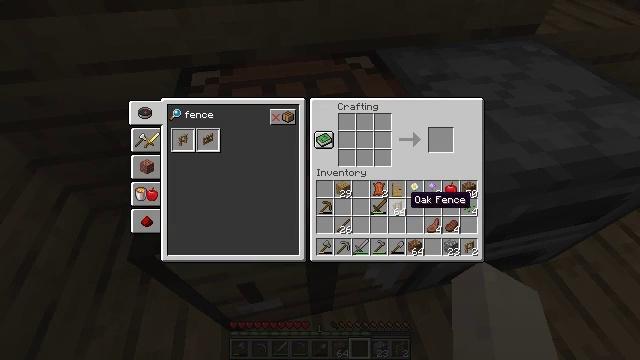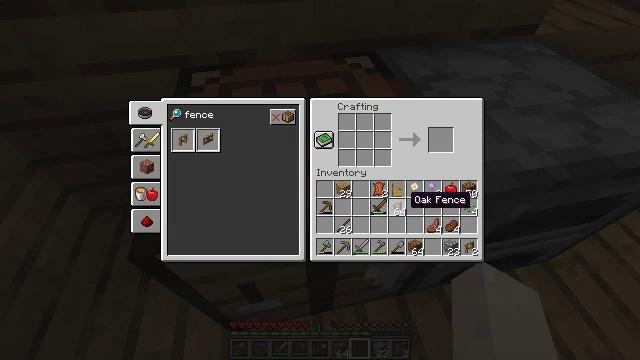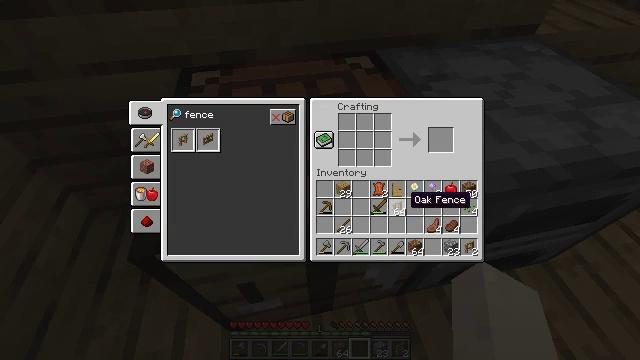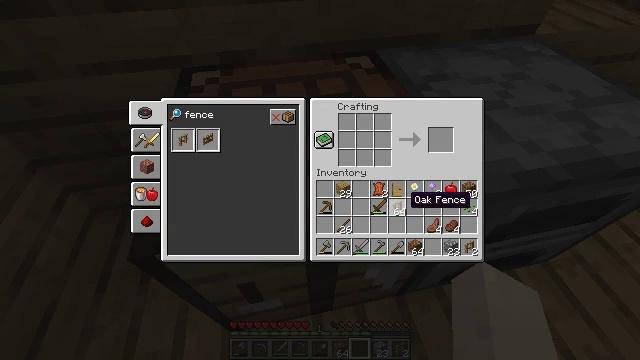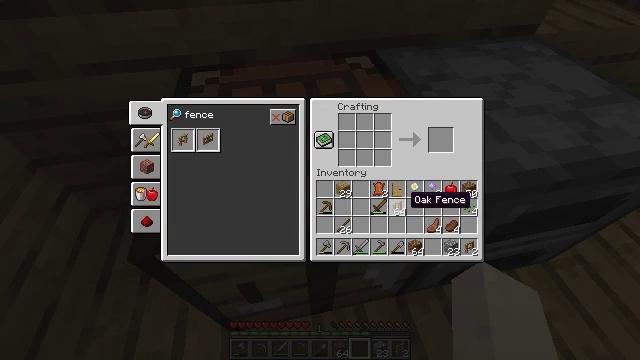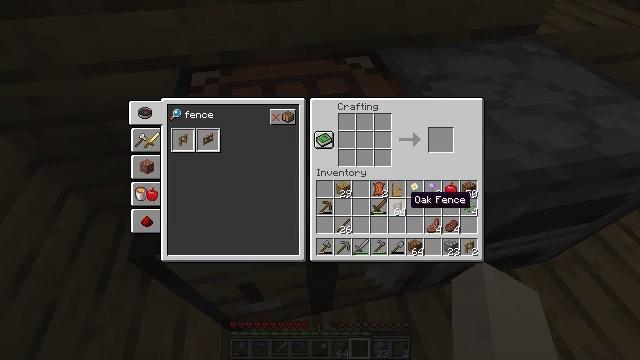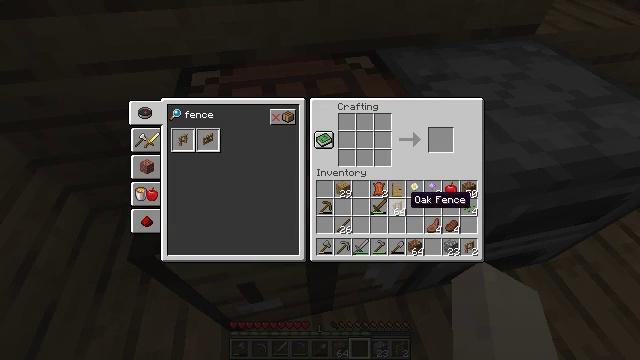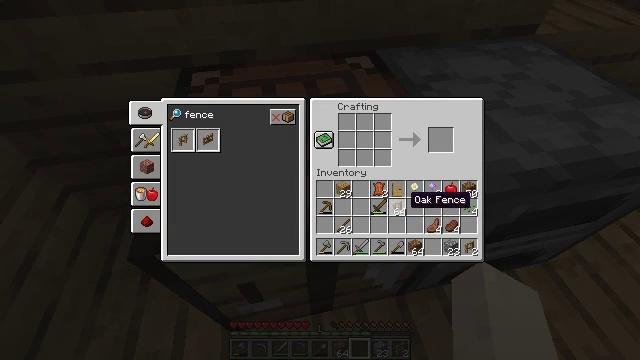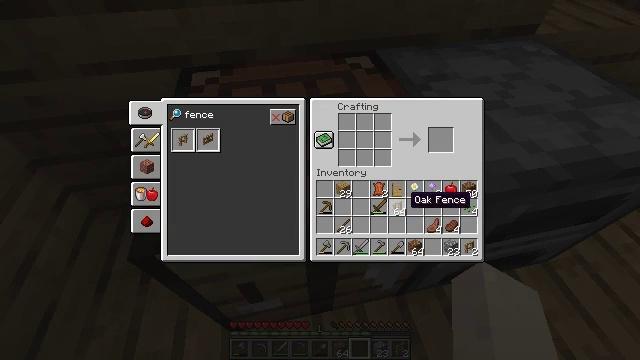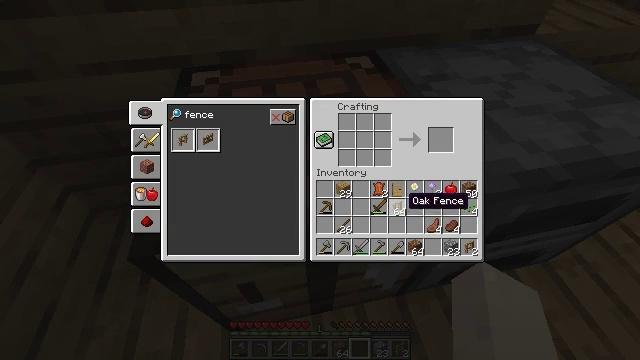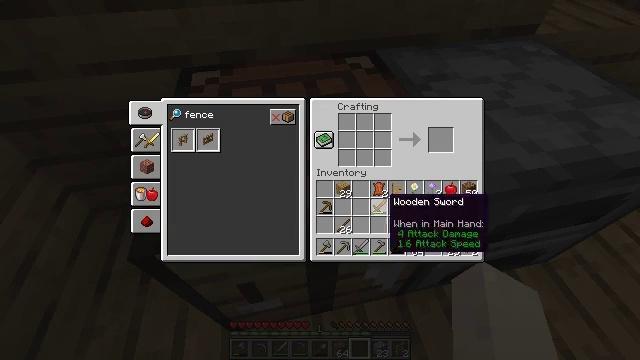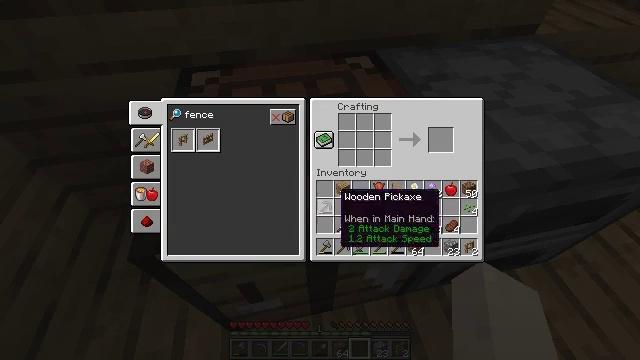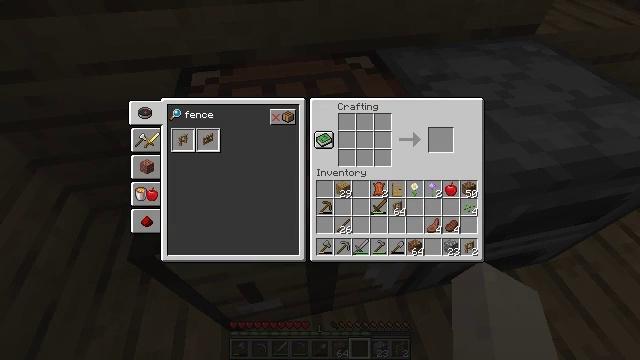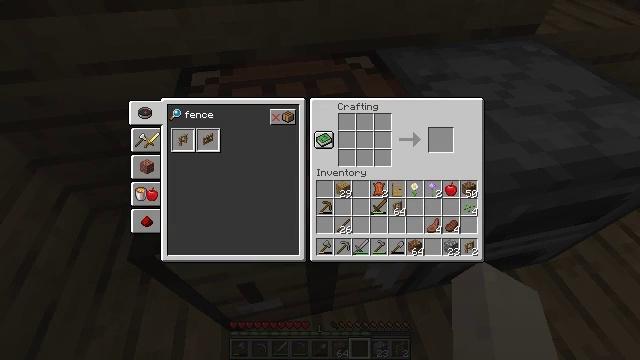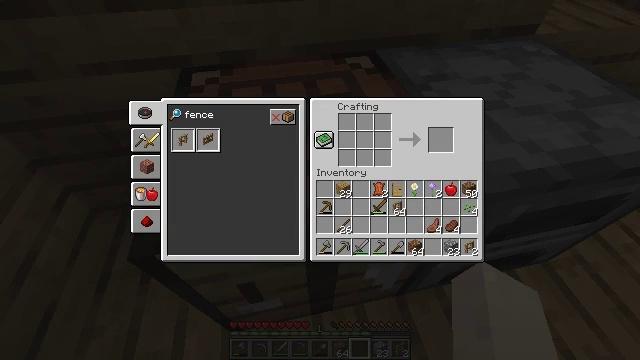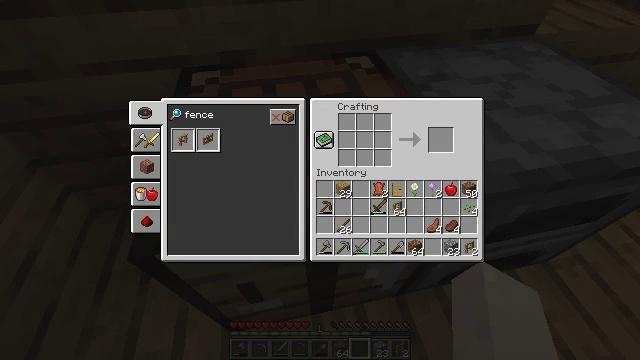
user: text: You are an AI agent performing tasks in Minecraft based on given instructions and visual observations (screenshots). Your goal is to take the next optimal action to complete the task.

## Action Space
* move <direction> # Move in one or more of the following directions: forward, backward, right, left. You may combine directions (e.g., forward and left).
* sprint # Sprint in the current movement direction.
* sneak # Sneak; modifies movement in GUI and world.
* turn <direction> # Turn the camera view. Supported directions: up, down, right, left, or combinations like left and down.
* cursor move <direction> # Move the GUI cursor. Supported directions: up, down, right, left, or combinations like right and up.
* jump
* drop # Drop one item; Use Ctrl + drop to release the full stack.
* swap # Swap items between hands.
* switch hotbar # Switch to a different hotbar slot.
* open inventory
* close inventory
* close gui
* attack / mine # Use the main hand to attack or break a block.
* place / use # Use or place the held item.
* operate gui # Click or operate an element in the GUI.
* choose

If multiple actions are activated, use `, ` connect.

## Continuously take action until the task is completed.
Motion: motion action
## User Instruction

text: Take oak planks and sticks to craft an oak fence gate.
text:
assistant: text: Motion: no_op
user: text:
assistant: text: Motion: no_op
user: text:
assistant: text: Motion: no_op
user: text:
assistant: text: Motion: no_op
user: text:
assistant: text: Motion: no_op
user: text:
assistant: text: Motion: no_op
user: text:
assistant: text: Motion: no_op
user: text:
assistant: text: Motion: no_op
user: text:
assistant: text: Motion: no_op
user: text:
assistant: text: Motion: no_op
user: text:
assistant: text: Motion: cursor move left
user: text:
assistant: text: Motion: cursor move left
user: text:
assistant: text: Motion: cursor move left and up
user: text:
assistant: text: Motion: cursor move left and up
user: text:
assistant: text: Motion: cursor move left and up
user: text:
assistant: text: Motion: cursor move left and up
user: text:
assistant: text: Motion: cursor move left and up
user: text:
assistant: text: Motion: no_op
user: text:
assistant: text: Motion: no_op
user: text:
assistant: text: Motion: no_op
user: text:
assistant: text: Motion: no_op
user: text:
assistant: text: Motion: no_op
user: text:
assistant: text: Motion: no_op
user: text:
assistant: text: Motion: no_op
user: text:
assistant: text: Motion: no_op
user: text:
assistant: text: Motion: no_op
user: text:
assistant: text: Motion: no_op
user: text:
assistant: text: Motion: no_op
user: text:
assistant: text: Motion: operate gui
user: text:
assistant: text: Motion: operate gui